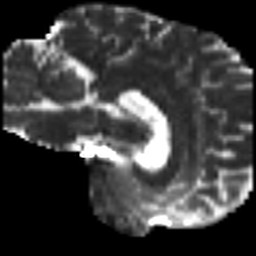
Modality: T2w
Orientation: sagittal
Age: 49
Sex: male
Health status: healthy
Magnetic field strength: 3 T
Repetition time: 8.4 s
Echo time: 0.0926 s